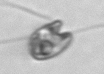
Label: flagellate_morphotype1